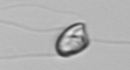
Label: flagellate_morphotype1